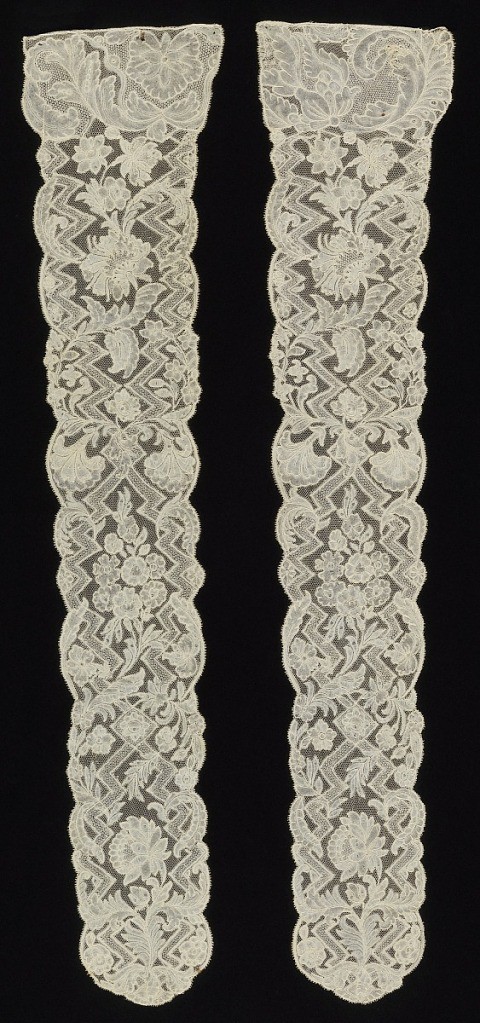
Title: Cap streamers
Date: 1725–35
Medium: linen Technique: bobbin lace, Brussels style
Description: Pair of Brussels-style cap streamers with a vertical zig-zag pattern enclosing floral forms.